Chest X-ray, PA view. Patient: 65 years old, sex F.
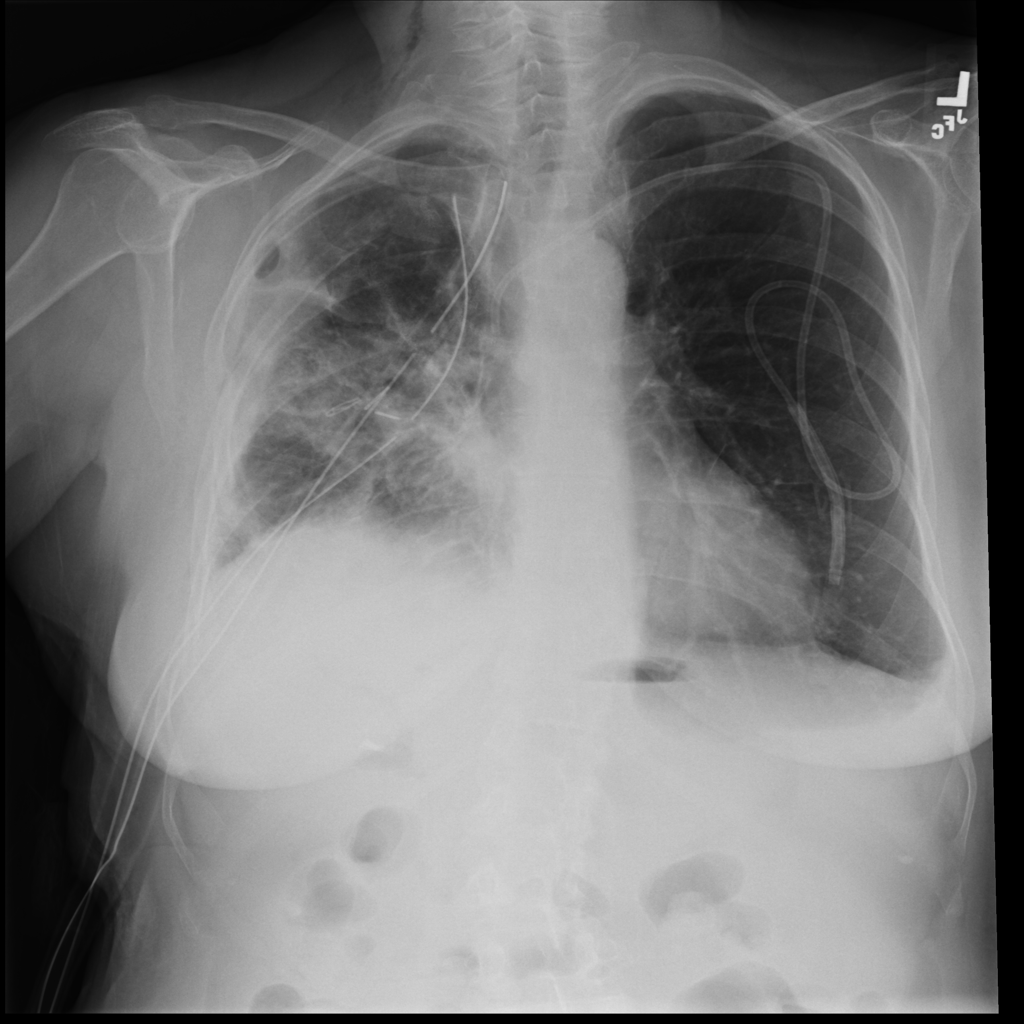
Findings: Infiltration, Pneumothorax